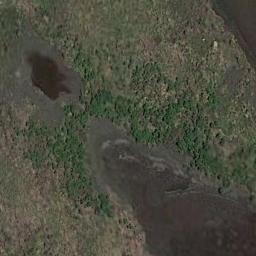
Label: wetland